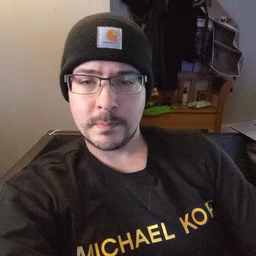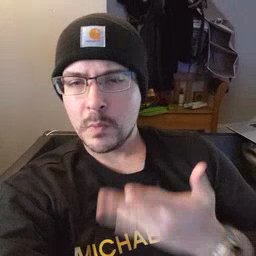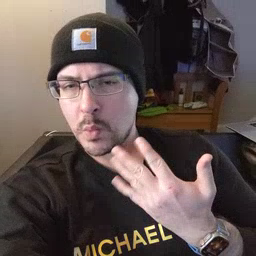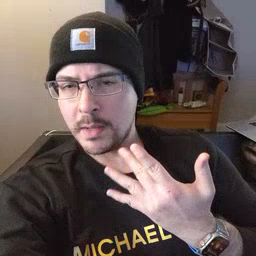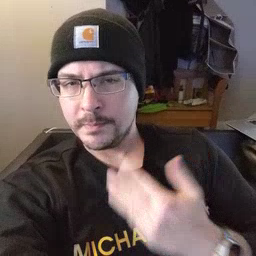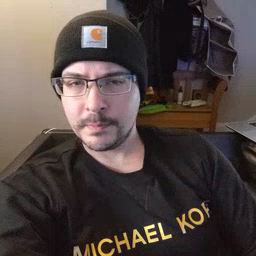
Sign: wait